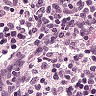
Metastatic tissue present: no